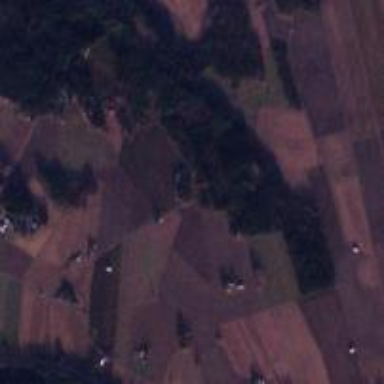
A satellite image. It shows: Picturesque farmland scene.